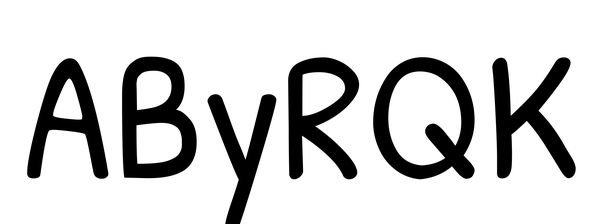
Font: PatrickHand-Regular